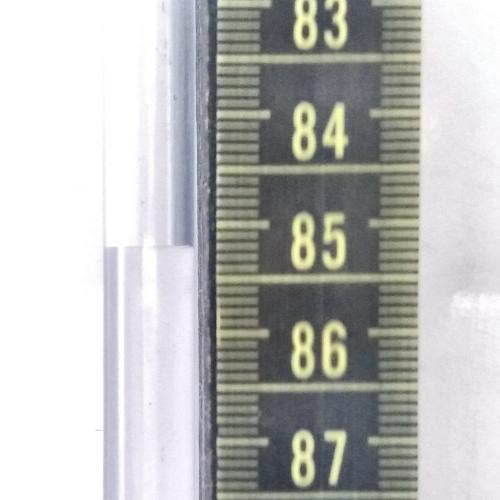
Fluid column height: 85.2 cm